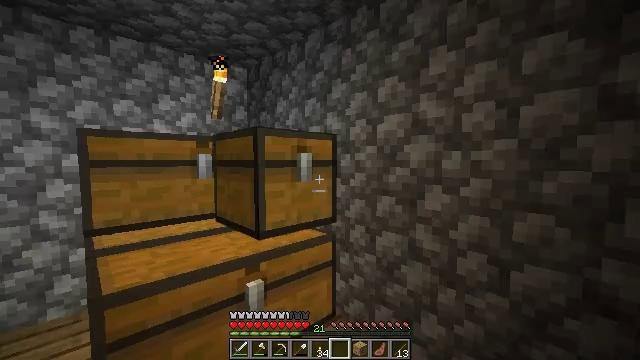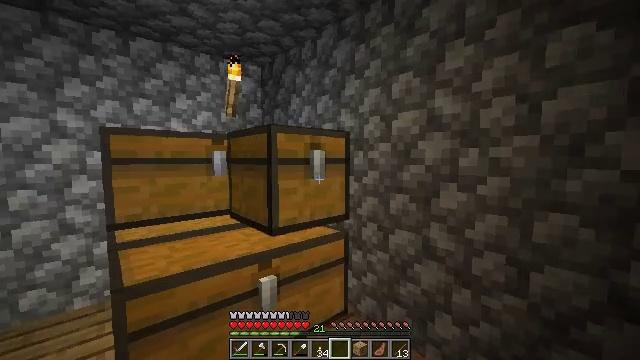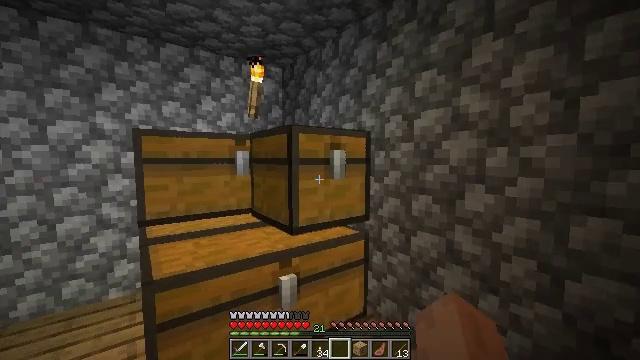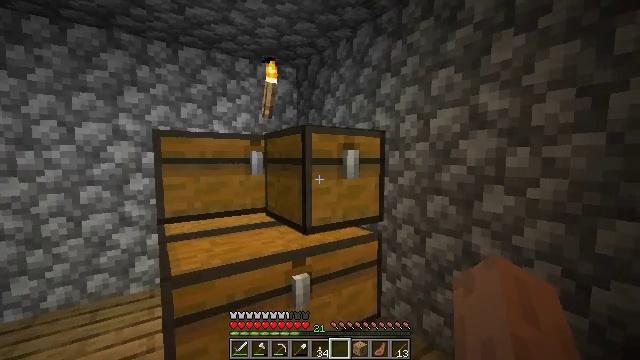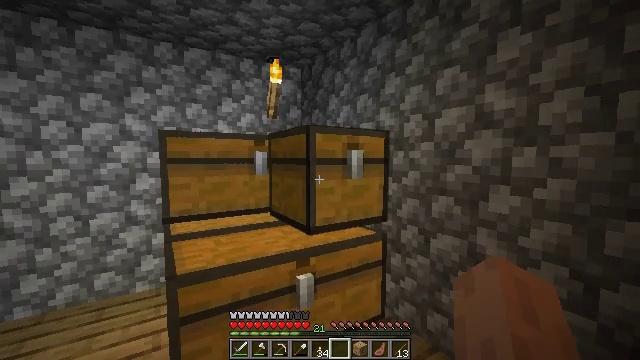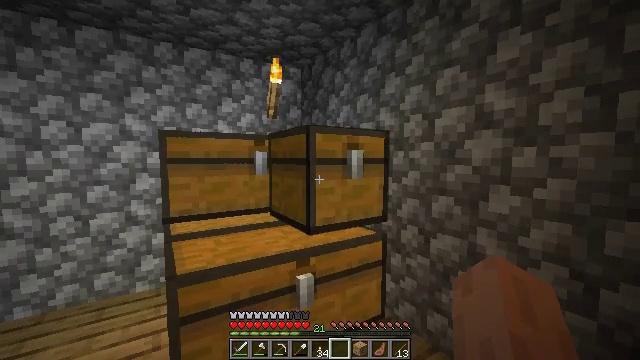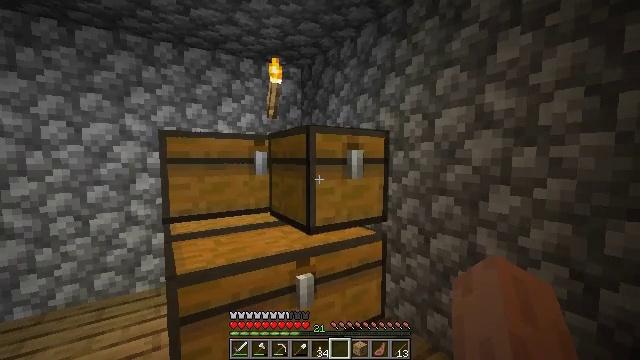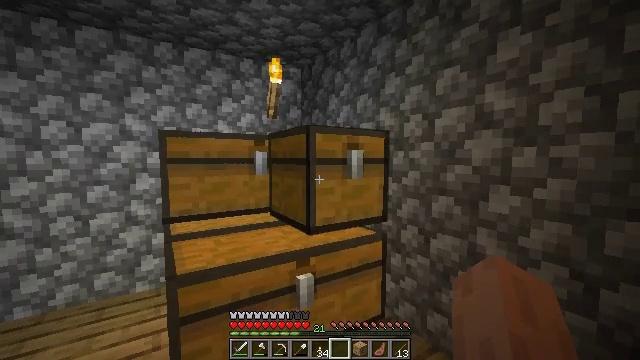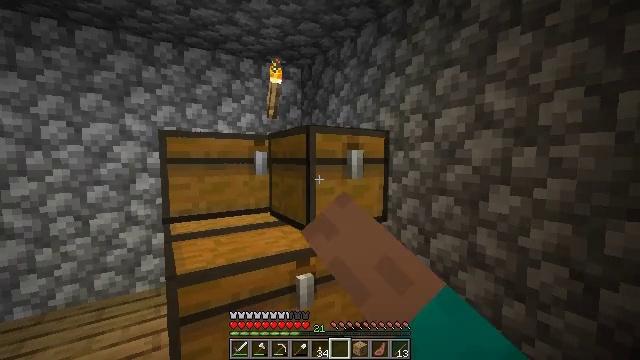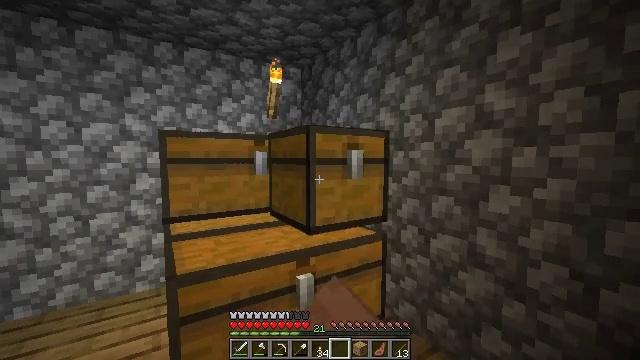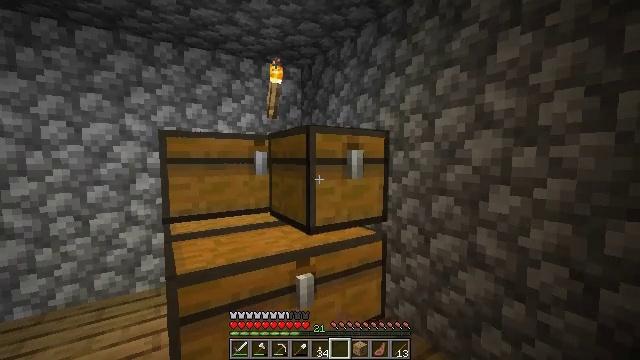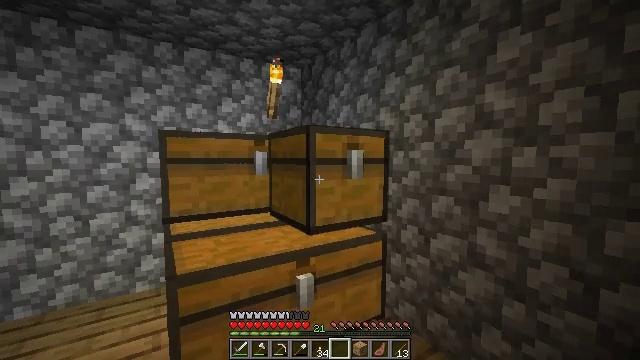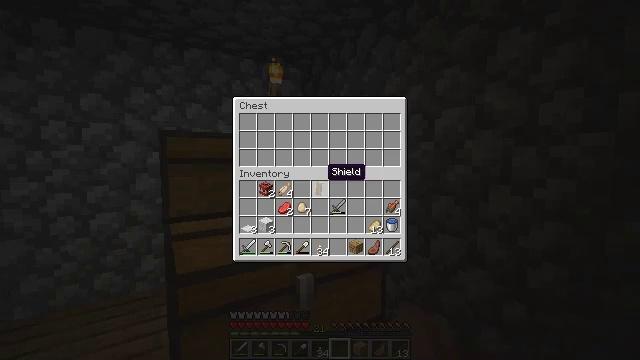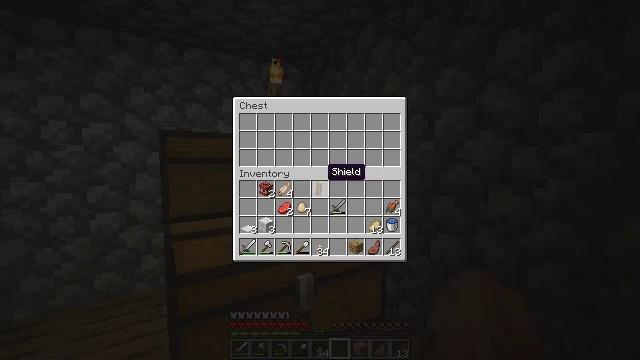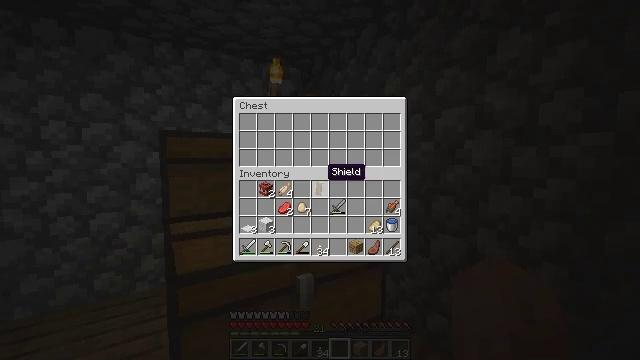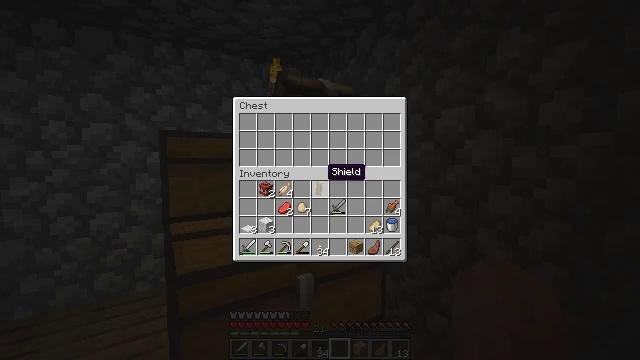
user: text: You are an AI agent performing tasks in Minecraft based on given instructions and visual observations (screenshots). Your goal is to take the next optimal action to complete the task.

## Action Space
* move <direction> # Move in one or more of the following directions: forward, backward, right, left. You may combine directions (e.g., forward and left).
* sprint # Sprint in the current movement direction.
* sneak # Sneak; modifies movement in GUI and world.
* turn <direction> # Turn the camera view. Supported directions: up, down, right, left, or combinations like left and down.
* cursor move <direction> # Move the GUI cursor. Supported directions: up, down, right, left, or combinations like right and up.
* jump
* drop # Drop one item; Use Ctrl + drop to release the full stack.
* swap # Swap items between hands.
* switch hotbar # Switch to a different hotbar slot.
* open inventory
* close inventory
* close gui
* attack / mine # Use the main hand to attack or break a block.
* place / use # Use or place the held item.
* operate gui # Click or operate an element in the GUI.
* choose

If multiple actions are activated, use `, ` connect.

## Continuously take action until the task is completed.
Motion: motion action
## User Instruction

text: Attack the chest to pick it up.
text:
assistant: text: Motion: turn left
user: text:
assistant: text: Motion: turn left
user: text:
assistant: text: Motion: turn left
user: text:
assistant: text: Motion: no_op
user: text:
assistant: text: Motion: no_op
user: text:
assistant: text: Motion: no_op
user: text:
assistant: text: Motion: use / place
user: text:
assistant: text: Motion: use / place
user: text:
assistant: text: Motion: no_op
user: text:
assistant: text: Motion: no_op
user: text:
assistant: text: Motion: no_op
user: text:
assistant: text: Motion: open gui
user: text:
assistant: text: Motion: no_op
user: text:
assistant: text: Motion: no_op
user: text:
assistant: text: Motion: no_op
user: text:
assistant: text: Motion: no_op
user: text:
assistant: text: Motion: no_op
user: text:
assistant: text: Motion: no_op
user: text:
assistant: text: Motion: no_op
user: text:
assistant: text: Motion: no_op
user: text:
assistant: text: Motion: no_op
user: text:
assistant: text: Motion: no_op
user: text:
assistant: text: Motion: no_op
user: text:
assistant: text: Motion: cursor move down
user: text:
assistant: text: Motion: no_op
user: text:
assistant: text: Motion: cursor move left and down
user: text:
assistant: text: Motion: sneak
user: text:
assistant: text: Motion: sneak
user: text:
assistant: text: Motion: sneak
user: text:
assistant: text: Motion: sneak, cursor move left